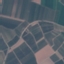
Land use / land cover: PermanentCrop